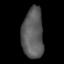
Tissue: prostate
Cell type: Fibroblasts
Senescence score: 0.7374
Nuclear area (px): 1053
Mean DAPI intensity: 91.53